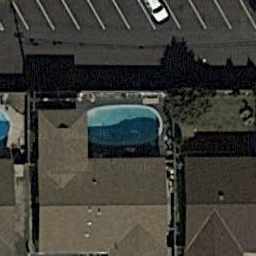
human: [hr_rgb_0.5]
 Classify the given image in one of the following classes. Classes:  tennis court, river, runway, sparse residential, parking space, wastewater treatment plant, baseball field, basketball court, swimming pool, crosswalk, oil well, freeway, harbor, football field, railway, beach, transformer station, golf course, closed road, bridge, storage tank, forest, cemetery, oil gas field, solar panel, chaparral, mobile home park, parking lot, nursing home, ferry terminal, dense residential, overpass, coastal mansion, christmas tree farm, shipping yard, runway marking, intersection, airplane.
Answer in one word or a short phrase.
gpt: swimming pool